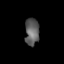
Tissue: lung
Cell type: Epithelial cells
Senescence score: 0.197
Nuclear area (px): 375
Mean DAPI intensity: 93.627